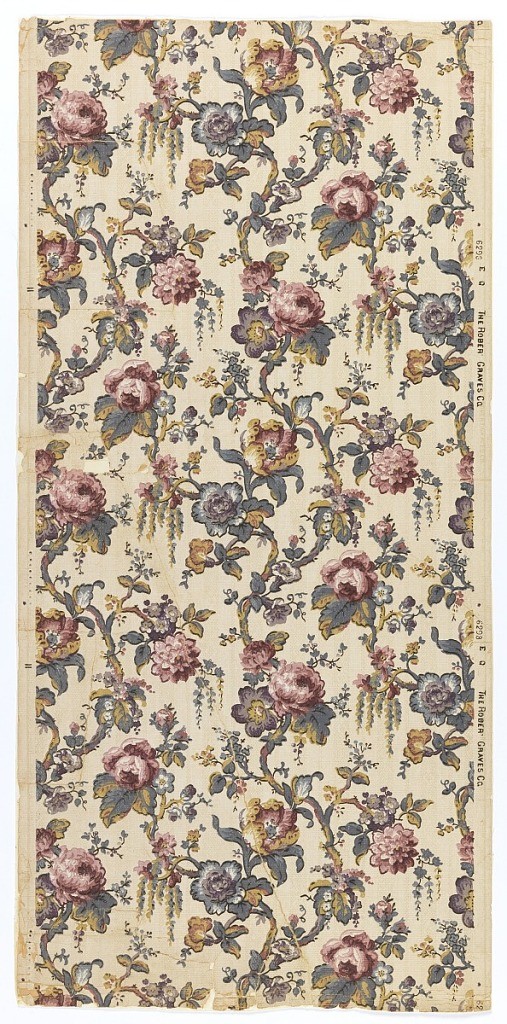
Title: Sidewall
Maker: Robert Graves Co., New York, New York
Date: ca. 1900
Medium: Machine-printed paper
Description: On beige ground, printed to simulate ebossed linen pattern, stems with roses and purple and blue flowers, bluish leaves with yellow accents. Drop repeat, straight match.